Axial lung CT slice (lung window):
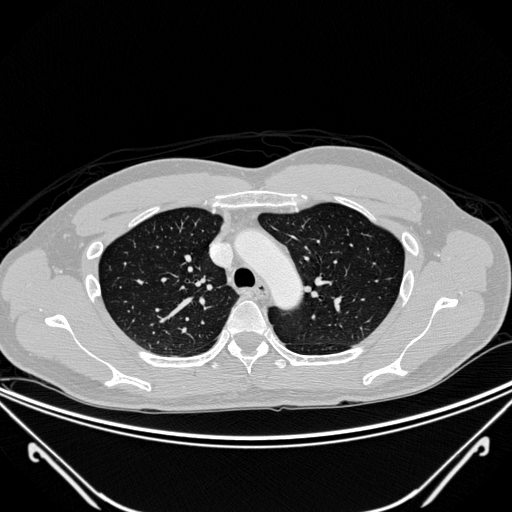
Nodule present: no